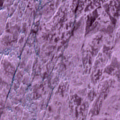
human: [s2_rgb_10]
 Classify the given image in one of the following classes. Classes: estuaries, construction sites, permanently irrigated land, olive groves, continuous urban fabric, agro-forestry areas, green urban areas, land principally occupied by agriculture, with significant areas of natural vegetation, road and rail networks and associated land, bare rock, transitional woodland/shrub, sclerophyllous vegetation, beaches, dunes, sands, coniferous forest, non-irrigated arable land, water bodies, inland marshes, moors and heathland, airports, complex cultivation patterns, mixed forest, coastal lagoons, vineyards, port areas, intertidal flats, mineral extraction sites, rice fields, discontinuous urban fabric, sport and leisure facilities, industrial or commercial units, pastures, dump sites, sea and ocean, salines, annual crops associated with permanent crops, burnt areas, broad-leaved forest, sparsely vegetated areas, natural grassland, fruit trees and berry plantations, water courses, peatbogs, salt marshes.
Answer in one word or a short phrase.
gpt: sea and ocean